Interaction volume radius: 5 \u00c5
Interaction volume height: 15 \u00c5
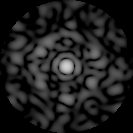
Disorder parameter: 0.8479